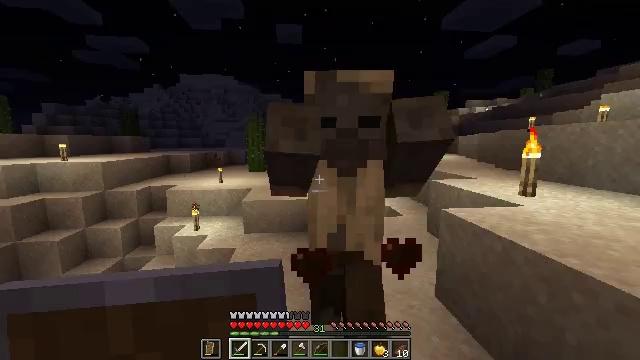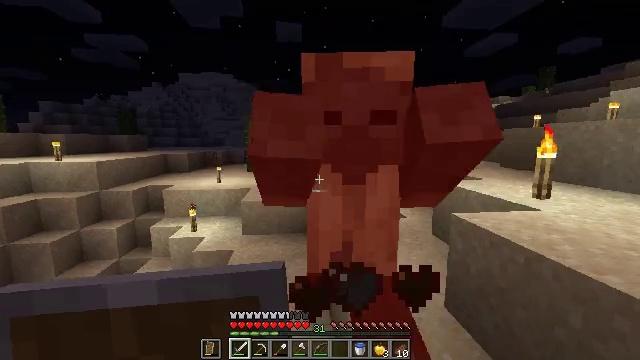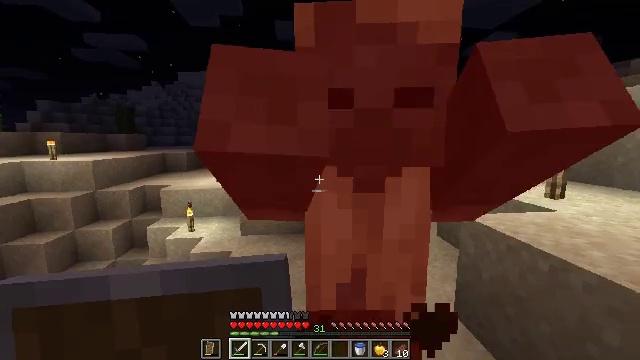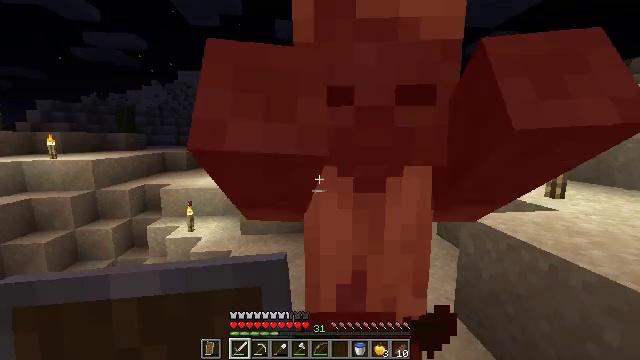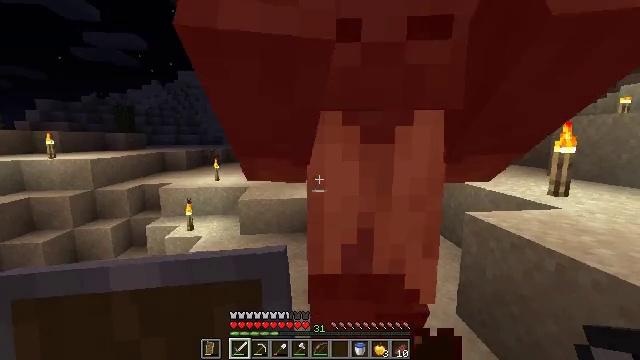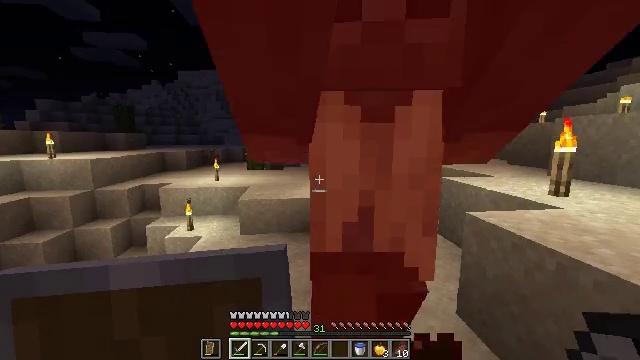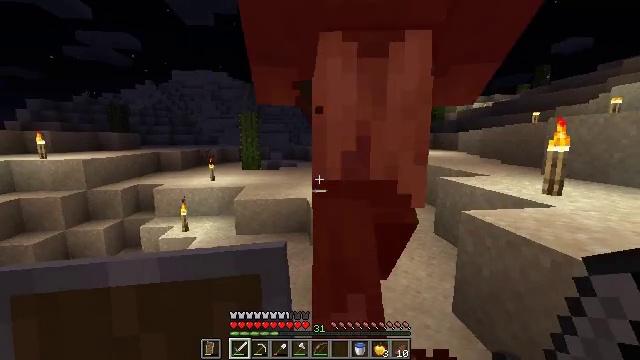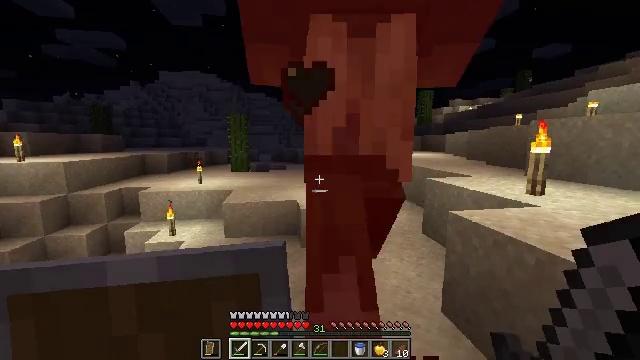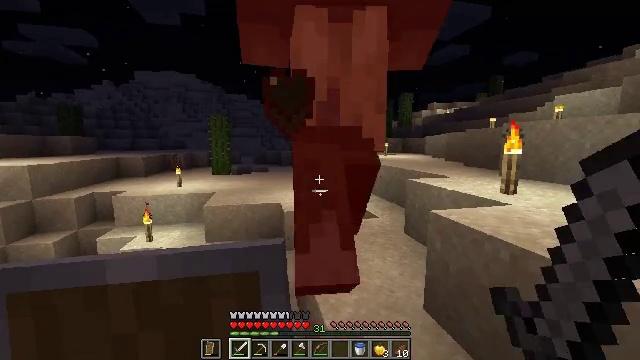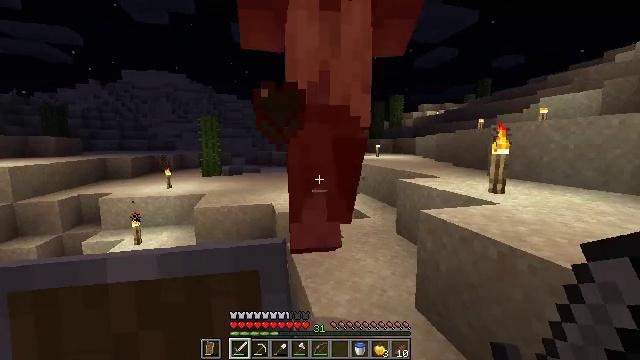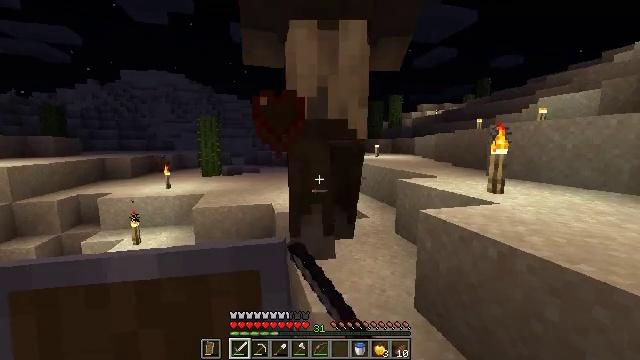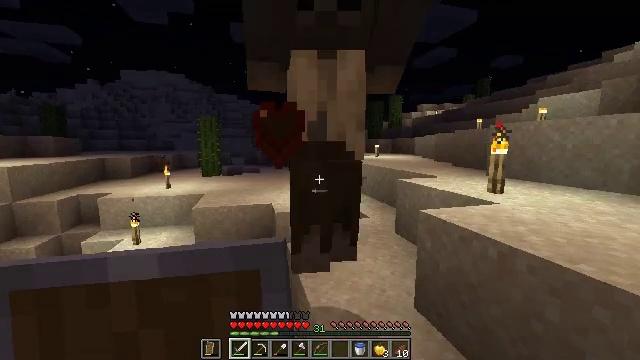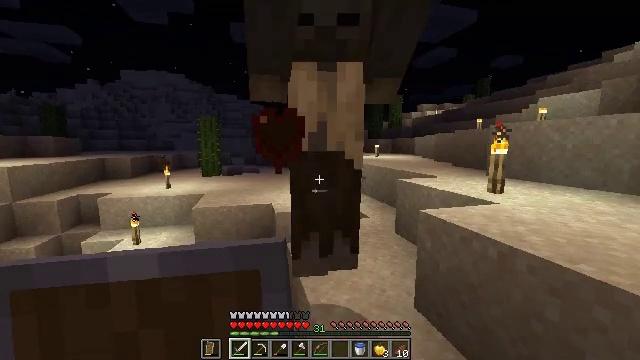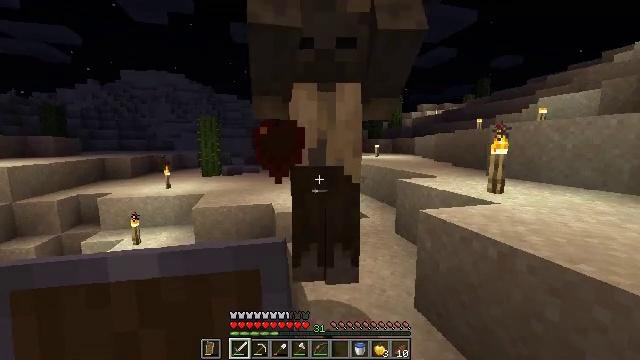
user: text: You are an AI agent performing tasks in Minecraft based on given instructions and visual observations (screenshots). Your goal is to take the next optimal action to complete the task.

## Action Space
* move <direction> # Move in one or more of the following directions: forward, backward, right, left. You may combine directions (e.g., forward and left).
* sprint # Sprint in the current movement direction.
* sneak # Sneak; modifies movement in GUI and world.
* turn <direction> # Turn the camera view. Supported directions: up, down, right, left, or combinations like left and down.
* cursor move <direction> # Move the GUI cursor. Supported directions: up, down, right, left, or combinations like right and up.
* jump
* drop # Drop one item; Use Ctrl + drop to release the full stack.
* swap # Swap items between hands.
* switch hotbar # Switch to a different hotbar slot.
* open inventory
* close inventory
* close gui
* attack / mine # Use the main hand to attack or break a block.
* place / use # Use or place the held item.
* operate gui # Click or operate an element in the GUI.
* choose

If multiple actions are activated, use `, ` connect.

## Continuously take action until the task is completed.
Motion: motion action
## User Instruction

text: Defeat a husk.
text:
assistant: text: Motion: no_op
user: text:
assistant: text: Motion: no_op
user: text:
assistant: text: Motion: no_op
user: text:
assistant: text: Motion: no_op
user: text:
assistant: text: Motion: no_op
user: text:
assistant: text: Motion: no_op
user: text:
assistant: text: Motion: turn right
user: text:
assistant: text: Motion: turn right
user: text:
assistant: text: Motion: turn right, attack / mine
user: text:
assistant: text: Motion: attack / mine
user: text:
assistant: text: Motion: attack / mine
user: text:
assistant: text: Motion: attack / mine
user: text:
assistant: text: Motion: attack / mine
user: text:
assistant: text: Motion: no_op